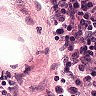
Metastatic tissue present: no